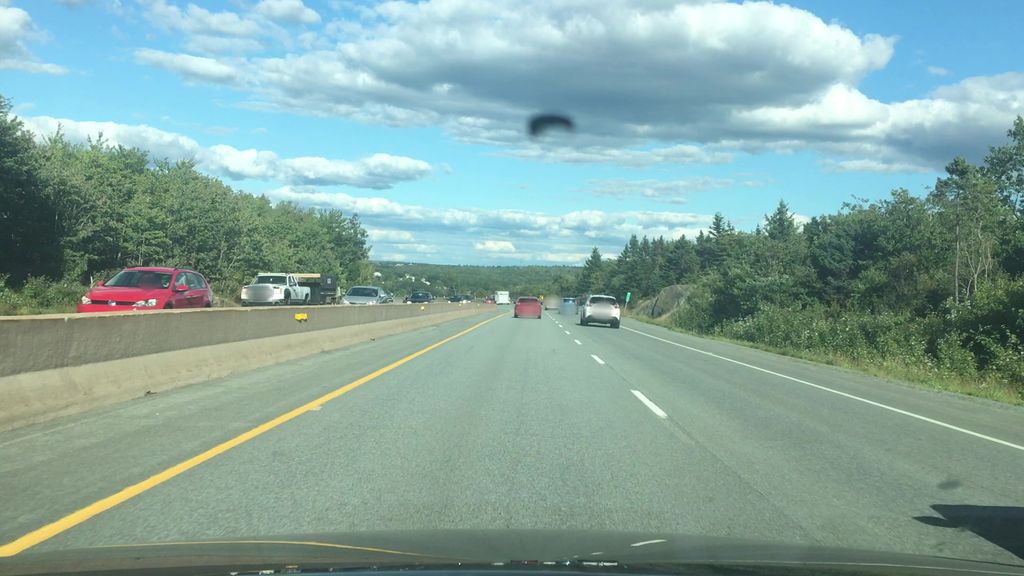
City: halifax